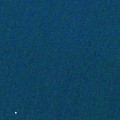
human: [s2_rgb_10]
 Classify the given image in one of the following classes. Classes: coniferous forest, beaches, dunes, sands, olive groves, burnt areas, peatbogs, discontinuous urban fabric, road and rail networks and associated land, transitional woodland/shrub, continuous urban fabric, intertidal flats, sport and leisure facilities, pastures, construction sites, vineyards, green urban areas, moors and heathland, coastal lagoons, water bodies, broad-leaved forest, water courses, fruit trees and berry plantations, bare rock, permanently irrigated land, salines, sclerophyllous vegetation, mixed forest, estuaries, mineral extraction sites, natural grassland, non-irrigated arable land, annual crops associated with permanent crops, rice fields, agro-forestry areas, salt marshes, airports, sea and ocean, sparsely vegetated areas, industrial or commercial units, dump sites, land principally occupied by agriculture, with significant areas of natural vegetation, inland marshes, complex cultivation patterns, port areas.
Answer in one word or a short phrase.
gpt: sea and ocean